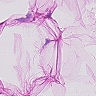
Metastatic tissue present: no